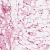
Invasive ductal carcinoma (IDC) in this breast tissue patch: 0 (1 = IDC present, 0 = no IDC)